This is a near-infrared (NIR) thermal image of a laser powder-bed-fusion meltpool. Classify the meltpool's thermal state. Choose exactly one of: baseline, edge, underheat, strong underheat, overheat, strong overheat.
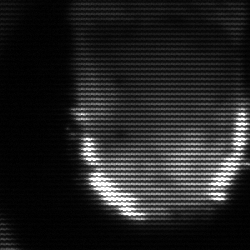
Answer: baseline